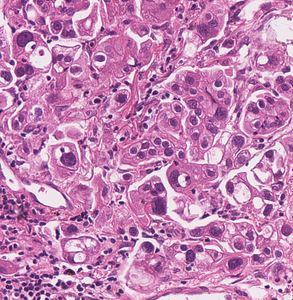
Tumor epithelial tissue: yes
Tumor-associated stroma tissue: yes
Normal tissue: no